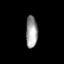
Tissue: lung
Cell type: Myeloid cells
Senescence score: 0.1947
Nuclear area (px): 370
Mean DAPI intensity: 154.616